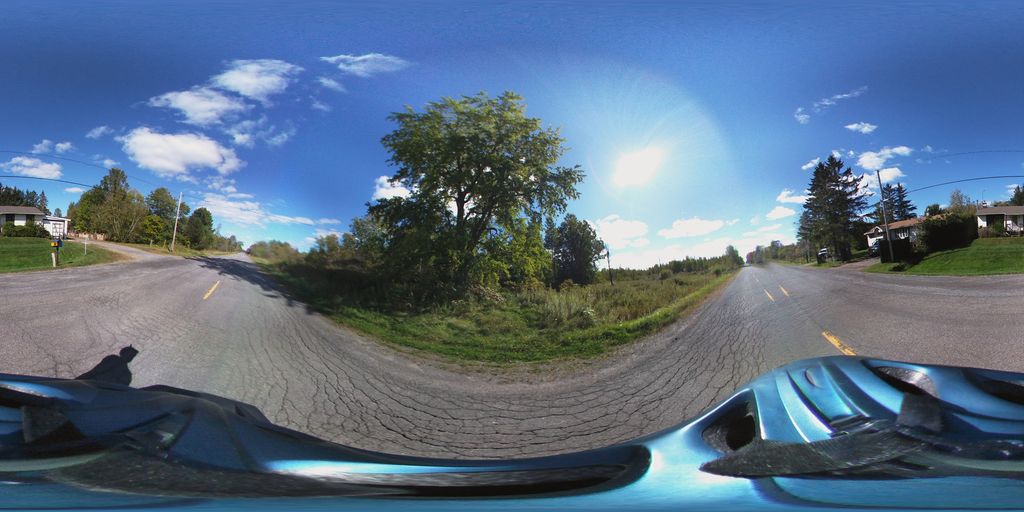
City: ottawa-gatineau